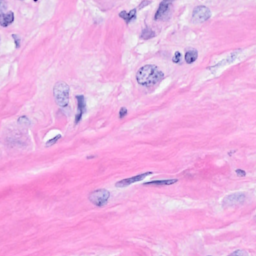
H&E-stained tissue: Breast